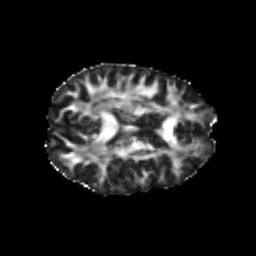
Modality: FA
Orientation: axial
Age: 20
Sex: female
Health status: healthy
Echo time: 0.074 s